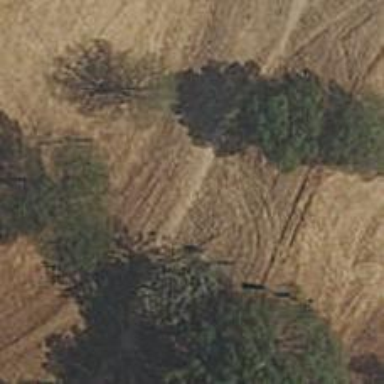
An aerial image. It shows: Dirt path.